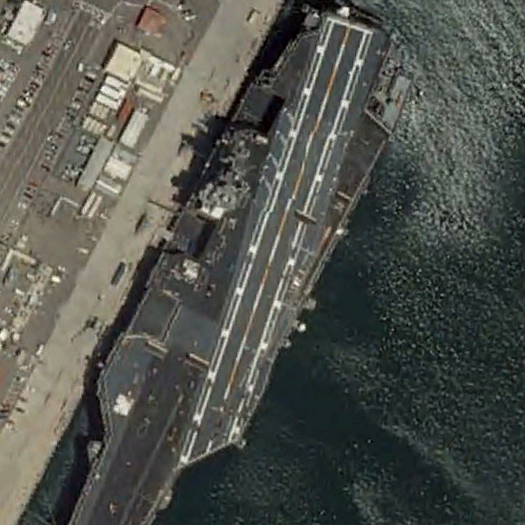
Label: aircraft_carrier